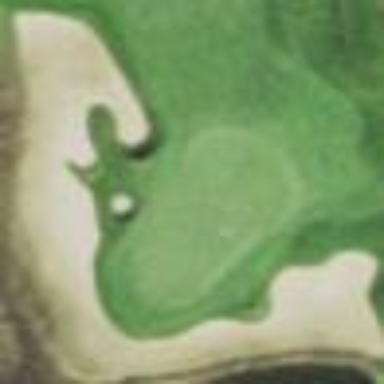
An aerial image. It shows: Sand bunker on golf course.